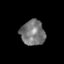
Tissue: skin
Cell type: Epithelial cells
Senescence score: 0.2459
Nuclear area (px): 600
Mean DAPI intensity: 118.092